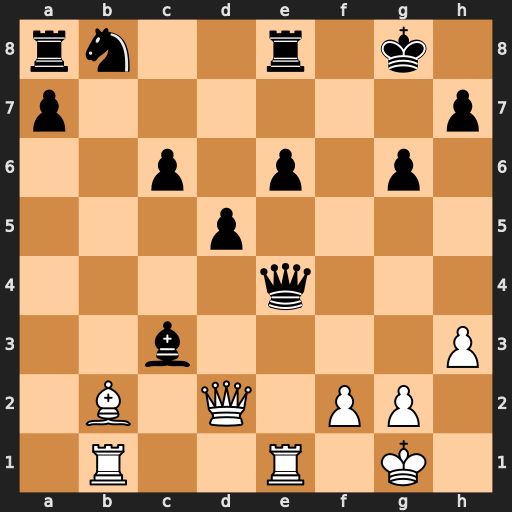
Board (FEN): rn2r1k1/p6p/2p1p1p1/3p4/4q3/2b4P/1B1Q1PP1/1R2R1K1
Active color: w
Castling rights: -
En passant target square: -
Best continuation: Bxc3 Qf5 g4 Qxb1 Rxb1